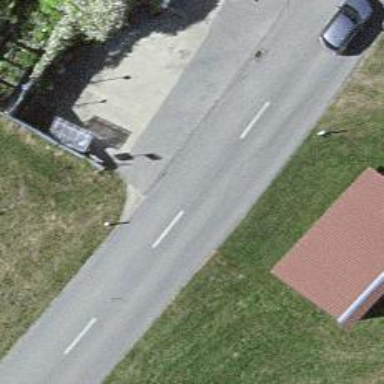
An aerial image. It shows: Bus stop with designated stop position for public transport.